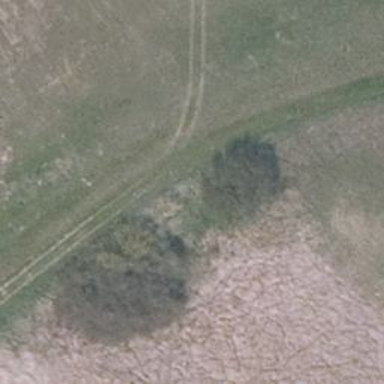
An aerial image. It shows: Track with ground surface of grade3.